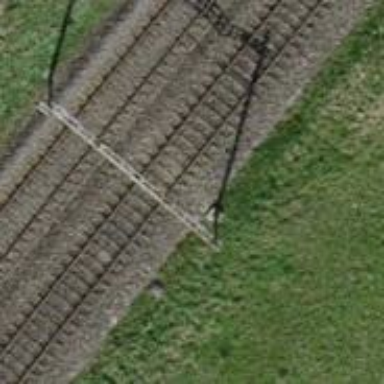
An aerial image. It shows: Power pole.